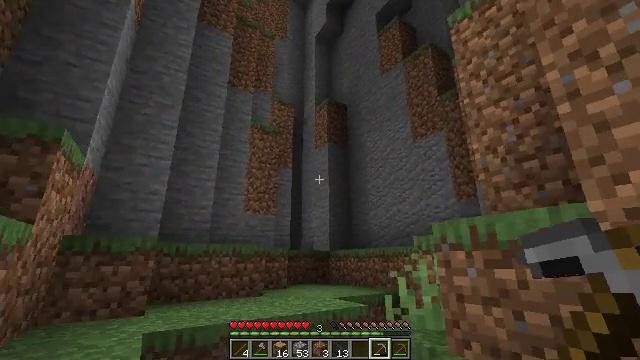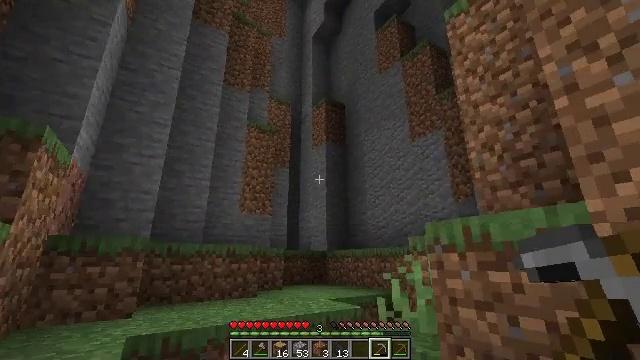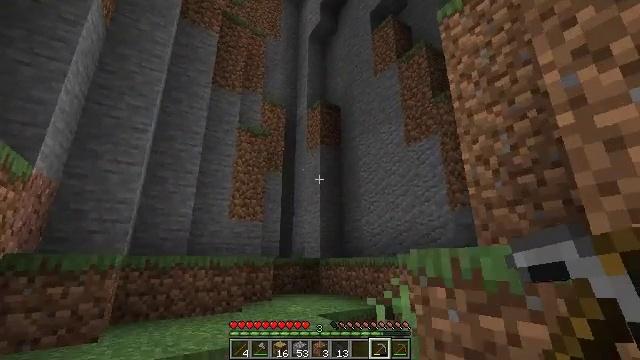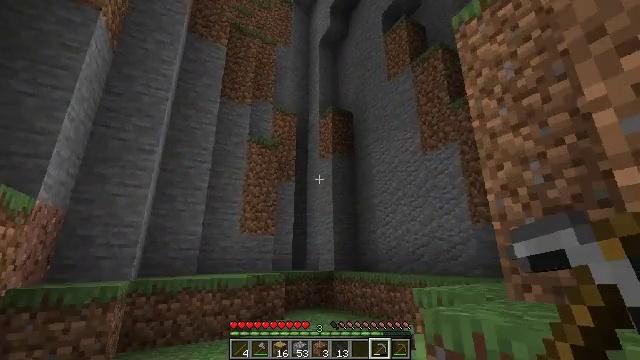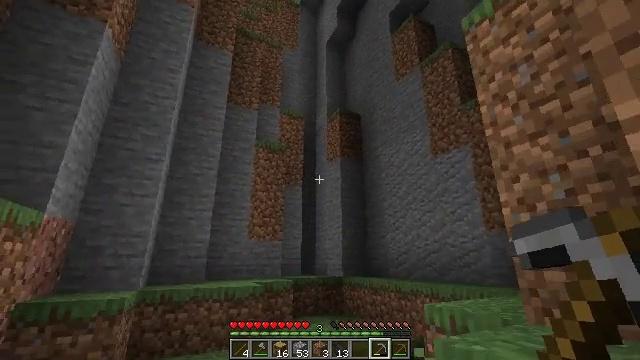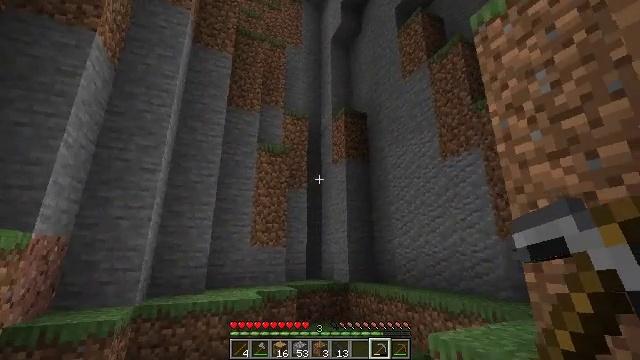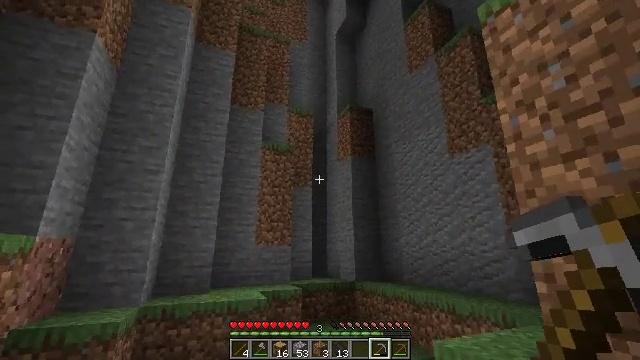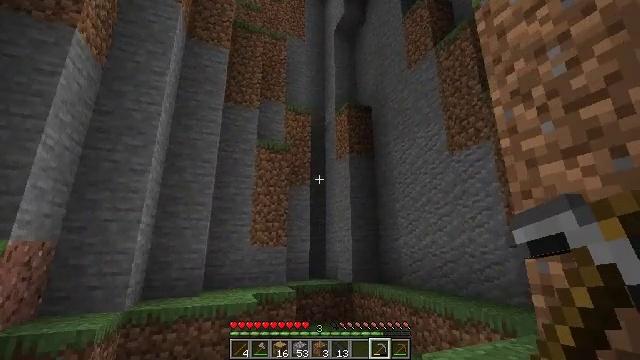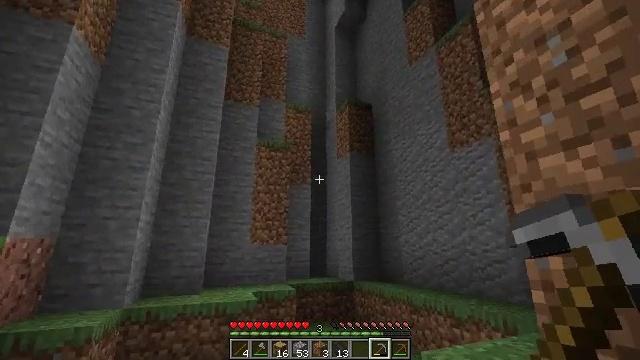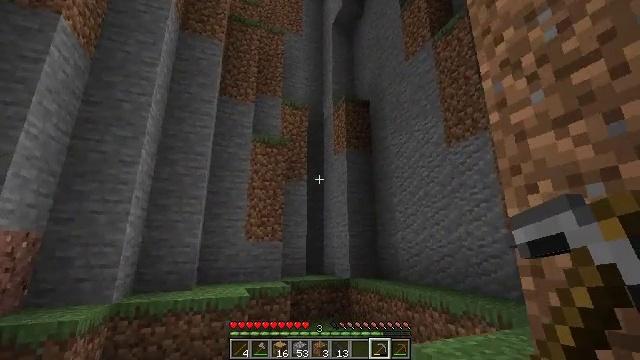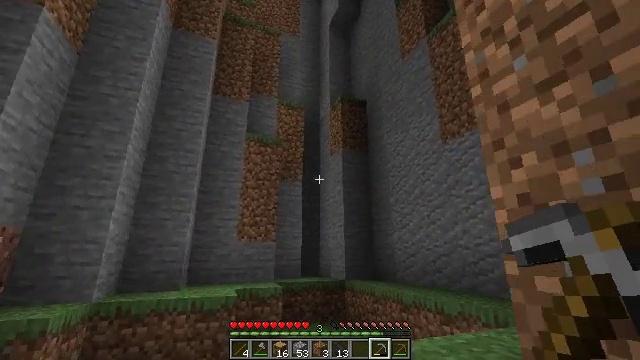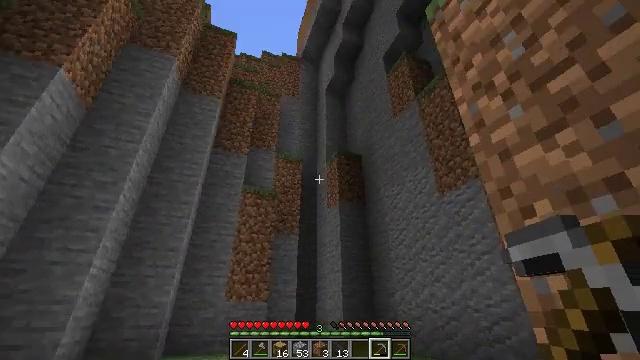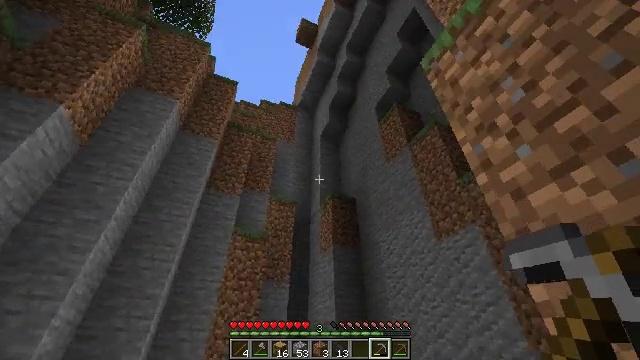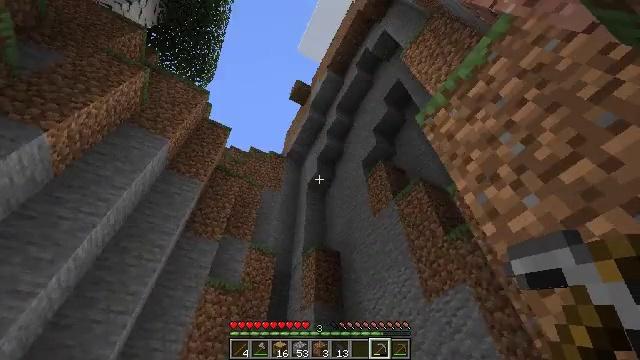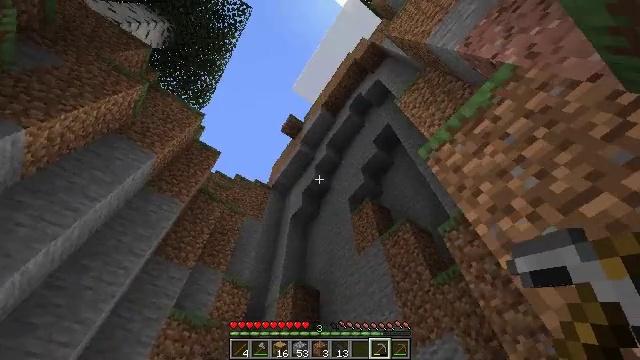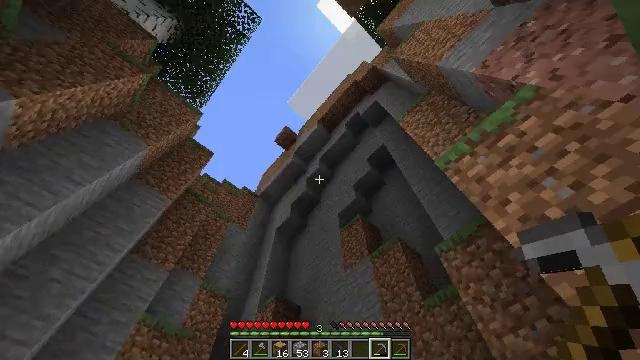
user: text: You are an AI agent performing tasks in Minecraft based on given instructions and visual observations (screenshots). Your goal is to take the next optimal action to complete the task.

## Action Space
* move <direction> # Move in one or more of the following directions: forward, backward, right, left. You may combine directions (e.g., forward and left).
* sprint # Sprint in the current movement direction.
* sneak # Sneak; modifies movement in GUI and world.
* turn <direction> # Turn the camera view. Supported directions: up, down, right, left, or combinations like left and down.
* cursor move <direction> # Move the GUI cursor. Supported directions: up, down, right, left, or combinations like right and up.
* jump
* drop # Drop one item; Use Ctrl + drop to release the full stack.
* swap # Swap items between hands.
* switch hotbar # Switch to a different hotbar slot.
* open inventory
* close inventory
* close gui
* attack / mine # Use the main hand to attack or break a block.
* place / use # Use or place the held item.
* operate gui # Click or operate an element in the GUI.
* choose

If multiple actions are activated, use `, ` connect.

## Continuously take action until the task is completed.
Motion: motion action
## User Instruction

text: Collect birch leaves from the tree.
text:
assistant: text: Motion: move forward and move right
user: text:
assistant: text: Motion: move forward and move right, jump
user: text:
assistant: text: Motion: move forward and move right, turn left, jump
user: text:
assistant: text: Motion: move forward and move right, turn left, jump
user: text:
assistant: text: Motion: move forward and move right, turn left and down, jump
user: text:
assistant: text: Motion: move forward and move right, turn left
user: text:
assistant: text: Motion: move forward and move right
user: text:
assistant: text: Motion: move forward and move right
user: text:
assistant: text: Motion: move forward and move right
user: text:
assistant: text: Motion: move forward, turn up
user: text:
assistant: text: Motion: move forward and move left, turn up
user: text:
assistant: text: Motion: move forward and move left, turn right and up
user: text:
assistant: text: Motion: move forward and move left, turn right and up
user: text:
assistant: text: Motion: move forward and move left, turn right and up
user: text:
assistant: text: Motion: move left, turn right and up
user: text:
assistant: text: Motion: move left, turn right
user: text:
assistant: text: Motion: move left, turn right
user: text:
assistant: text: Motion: move left, turn right and down
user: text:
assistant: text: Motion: move left, turn right and down
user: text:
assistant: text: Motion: move left, turn right and down, jump
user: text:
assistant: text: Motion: move left, turn right and down, jump
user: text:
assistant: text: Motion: move left, turn right and down, jump
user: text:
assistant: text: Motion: move left, turn right and down, jump
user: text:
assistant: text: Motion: move left, turn right and down
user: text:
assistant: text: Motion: move left, turn right
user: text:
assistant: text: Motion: move back and move left, turn right
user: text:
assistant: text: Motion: move back and move left, turn right
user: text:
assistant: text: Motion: move back and move left, turn right
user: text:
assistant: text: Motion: move back and move left, turn right
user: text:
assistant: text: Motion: move back and move left, turn right